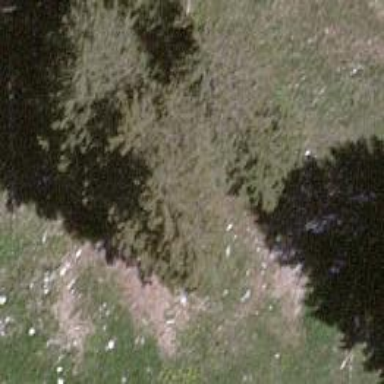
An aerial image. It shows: Beautiful tree in nature.